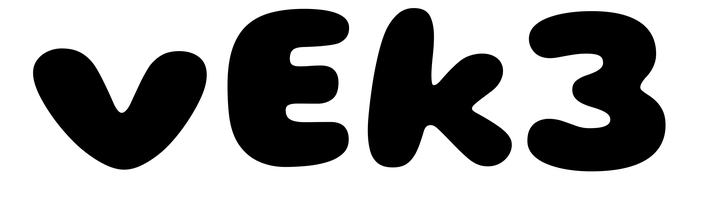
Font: Gluten_ExtraBold